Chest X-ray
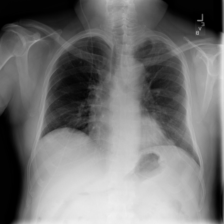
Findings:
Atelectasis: negative
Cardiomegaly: negative
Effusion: negative
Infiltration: negative
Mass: negative
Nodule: negative
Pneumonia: negative
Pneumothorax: negative
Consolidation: negative
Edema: negative
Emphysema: negative
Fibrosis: negative
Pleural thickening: negative
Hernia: negative